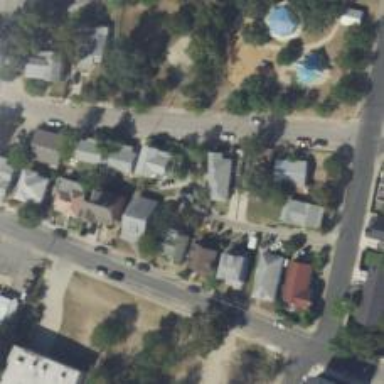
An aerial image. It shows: Alley classified as service road.